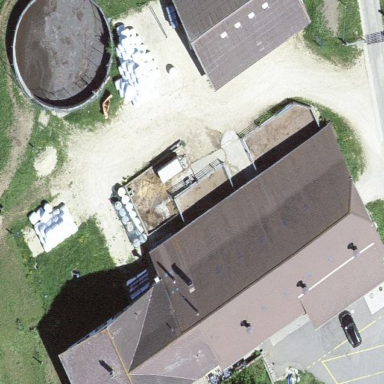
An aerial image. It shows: Farmyard area.